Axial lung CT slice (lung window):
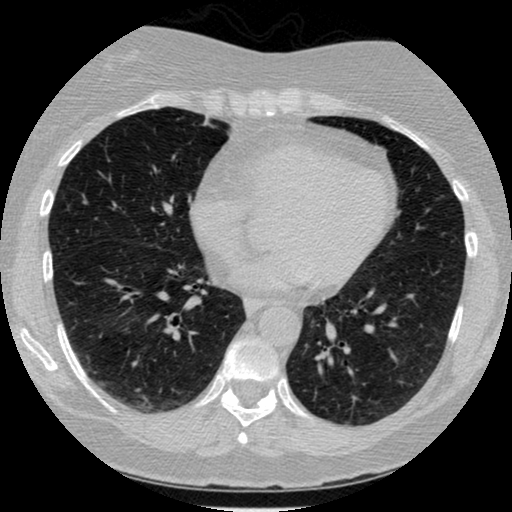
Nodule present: no